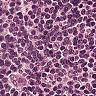
Metastatic tissue present: no